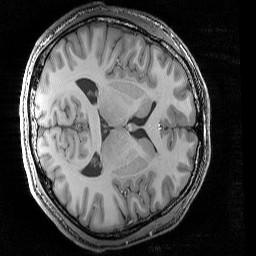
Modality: T1w
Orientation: axial
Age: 24
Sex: male
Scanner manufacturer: siemens
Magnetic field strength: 3 T
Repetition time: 2.3 s
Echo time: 0.00344 s